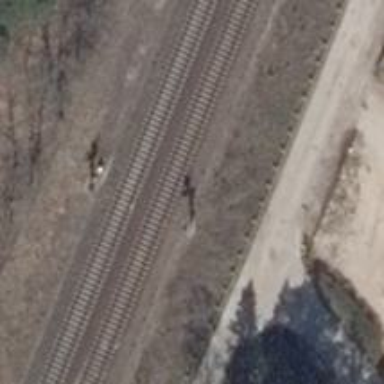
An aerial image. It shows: Railway signal.